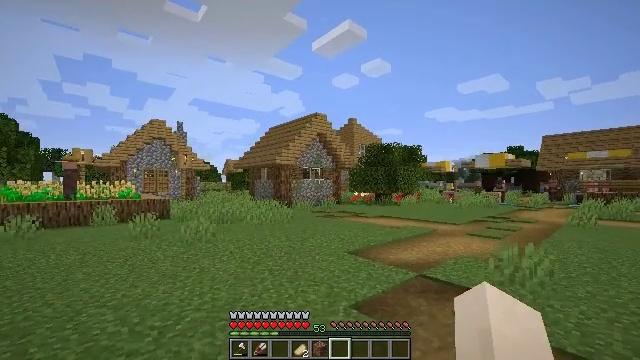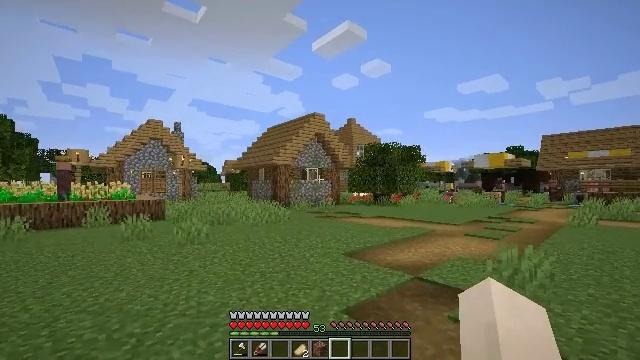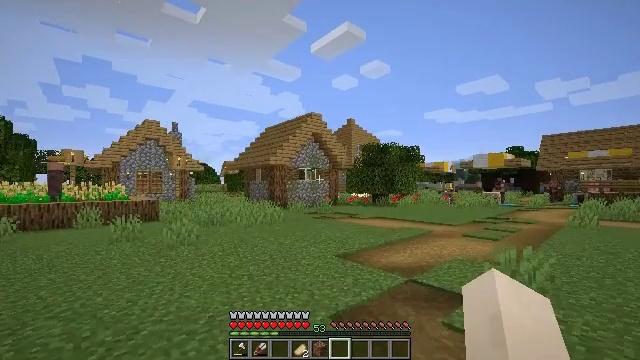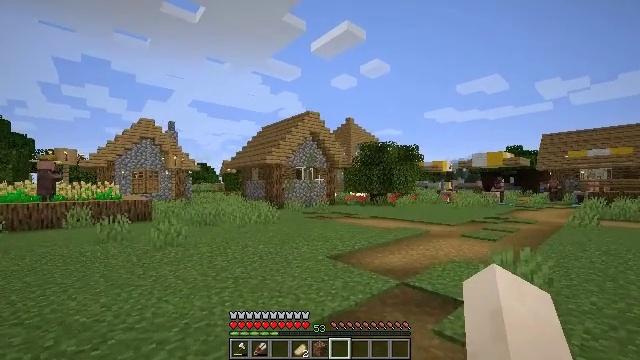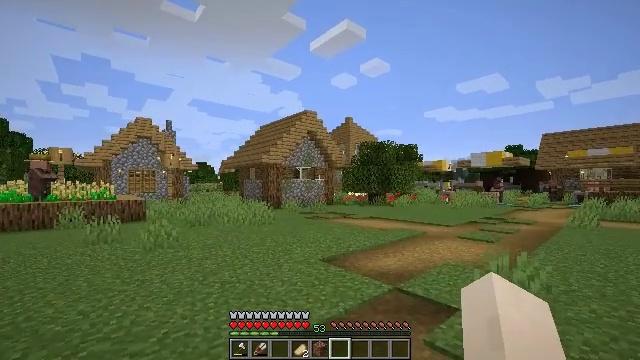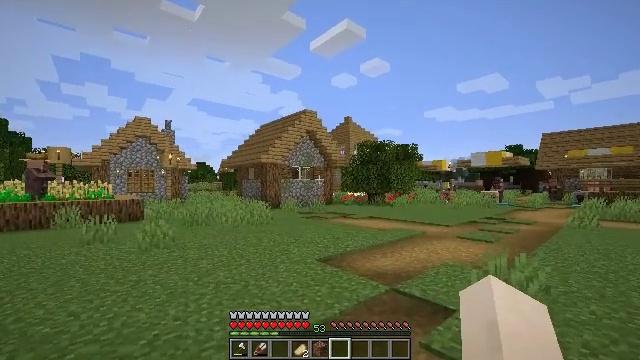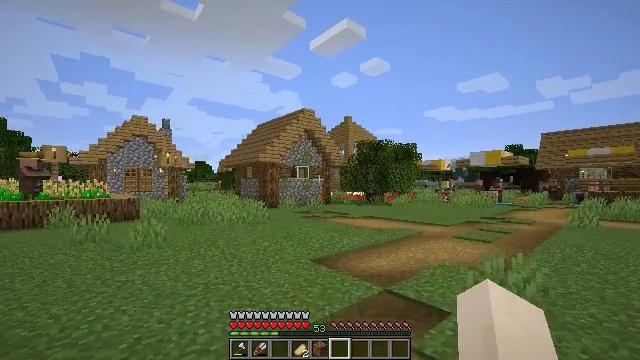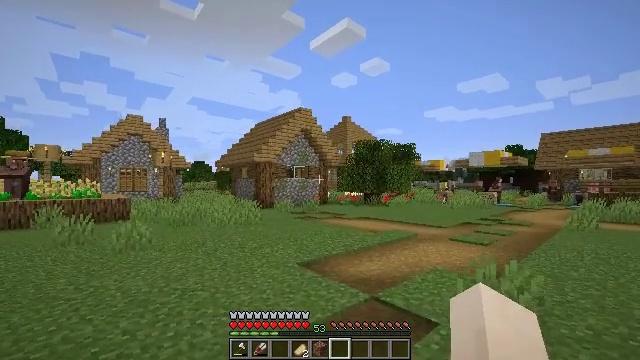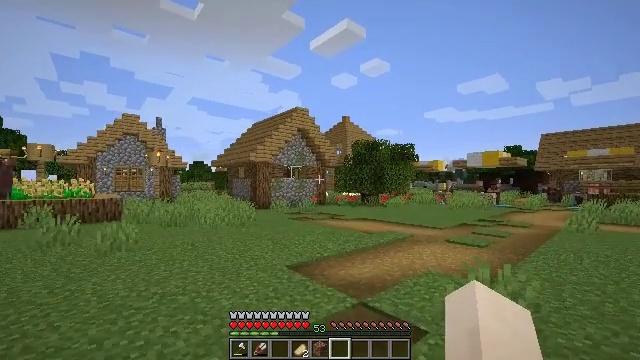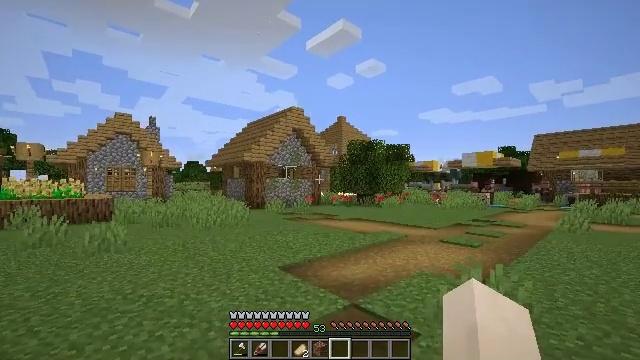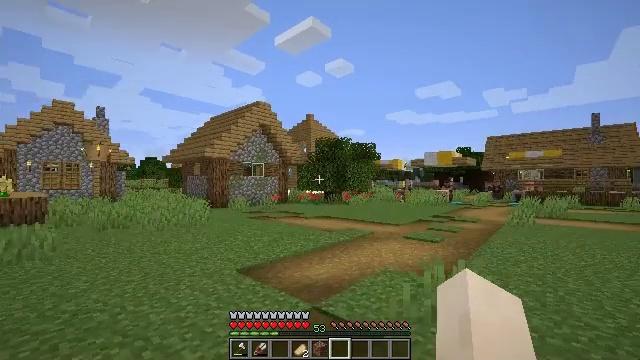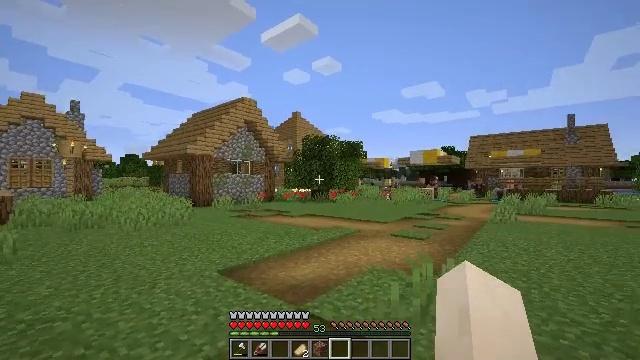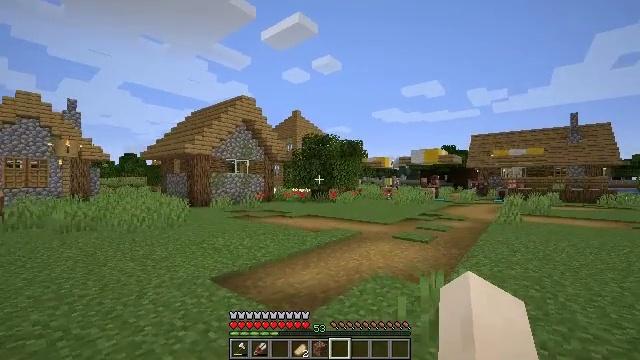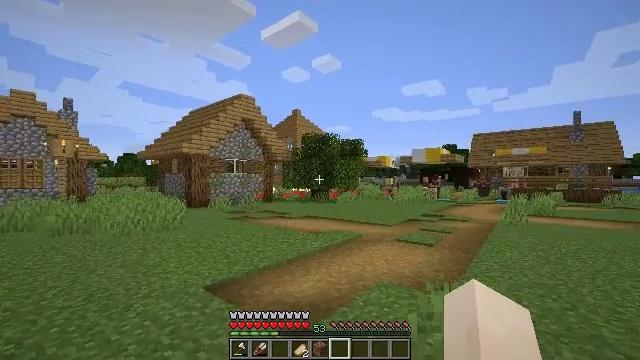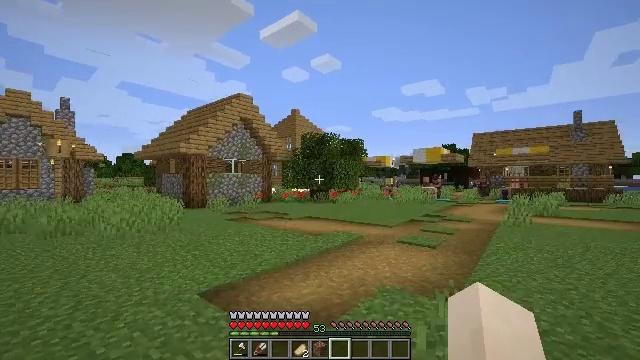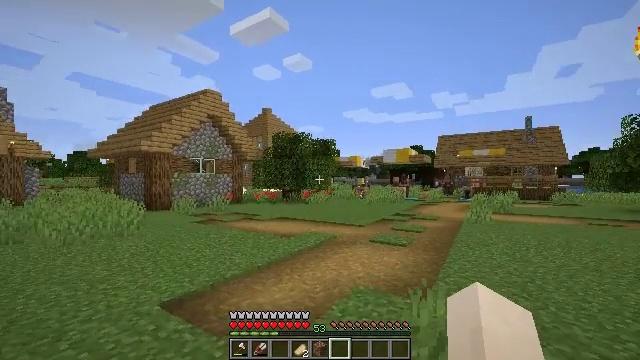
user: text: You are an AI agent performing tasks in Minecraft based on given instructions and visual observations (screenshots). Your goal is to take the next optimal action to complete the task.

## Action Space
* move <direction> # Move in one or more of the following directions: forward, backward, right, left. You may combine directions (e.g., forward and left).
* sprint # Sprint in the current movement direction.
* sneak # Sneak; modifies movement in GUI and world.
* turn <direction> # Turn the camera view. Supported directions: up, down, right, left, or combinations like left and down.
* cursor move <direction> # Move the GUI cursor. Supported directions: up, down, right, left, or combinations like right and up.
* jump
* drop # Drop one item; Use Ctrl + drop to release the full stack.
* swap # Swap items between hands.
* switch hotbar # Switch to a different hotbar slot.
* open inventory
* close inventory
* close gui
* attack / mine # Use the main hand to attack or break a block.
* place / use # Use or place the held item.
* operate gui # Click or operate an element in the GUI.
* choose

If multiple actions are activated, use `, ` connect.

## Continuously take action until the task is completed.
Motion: motion action
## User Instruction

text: Use the crafting table to make a crossbow.
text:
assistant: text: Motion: move forward and move right
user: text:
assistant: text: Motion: move forward and move right
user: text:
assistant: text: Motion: move forward and move right
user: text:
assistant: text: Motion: move forward and move right
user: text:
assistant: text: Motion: move forward and move right
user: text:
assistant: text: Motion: move forward and move right
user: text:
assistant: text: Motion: move forward and move right
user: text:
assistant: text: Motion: move forward and move right
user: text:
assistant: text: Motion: move forward
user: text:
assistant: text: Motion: move forward, turn right
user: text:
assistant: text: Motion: move forward, turn right
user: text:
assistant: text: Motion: move forward
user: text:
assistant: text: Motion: move forward
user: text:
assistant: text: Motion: move forward
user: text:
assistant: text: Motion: move forward, turn right
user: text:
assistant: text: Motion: move forward, turn right
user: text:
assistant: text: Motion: move forward
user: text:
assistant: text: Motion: move forward
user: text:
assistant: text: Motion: move forward
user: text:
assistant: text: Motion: move forward
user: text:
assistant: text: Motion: move forward
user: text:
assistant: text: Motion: move forward
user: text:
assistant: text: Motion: move forward
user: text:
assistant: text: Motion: move forward
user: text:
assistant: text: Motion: move forward, turn right
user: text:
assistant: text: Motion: move forward, turn right and up
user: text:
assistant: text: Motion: move forward, turn right
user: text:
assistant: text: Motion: move forward
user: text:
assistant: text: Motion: move forward
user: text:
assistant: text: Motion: move forward